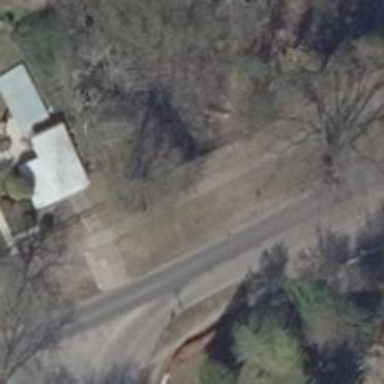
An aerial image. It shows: Sidewalk.